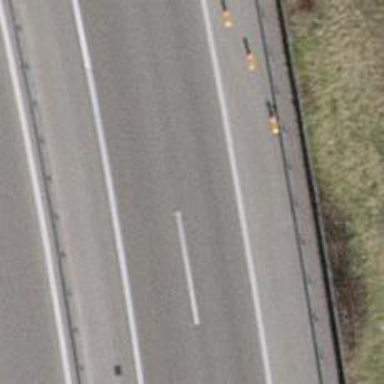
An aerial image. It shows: Asphalt motorway.